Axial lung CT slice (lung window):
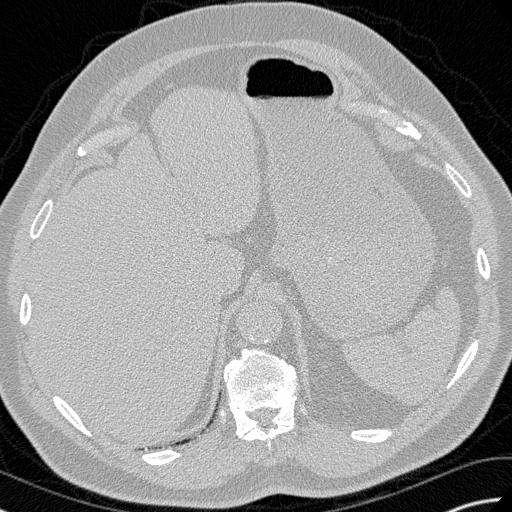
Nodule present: no